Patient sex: F
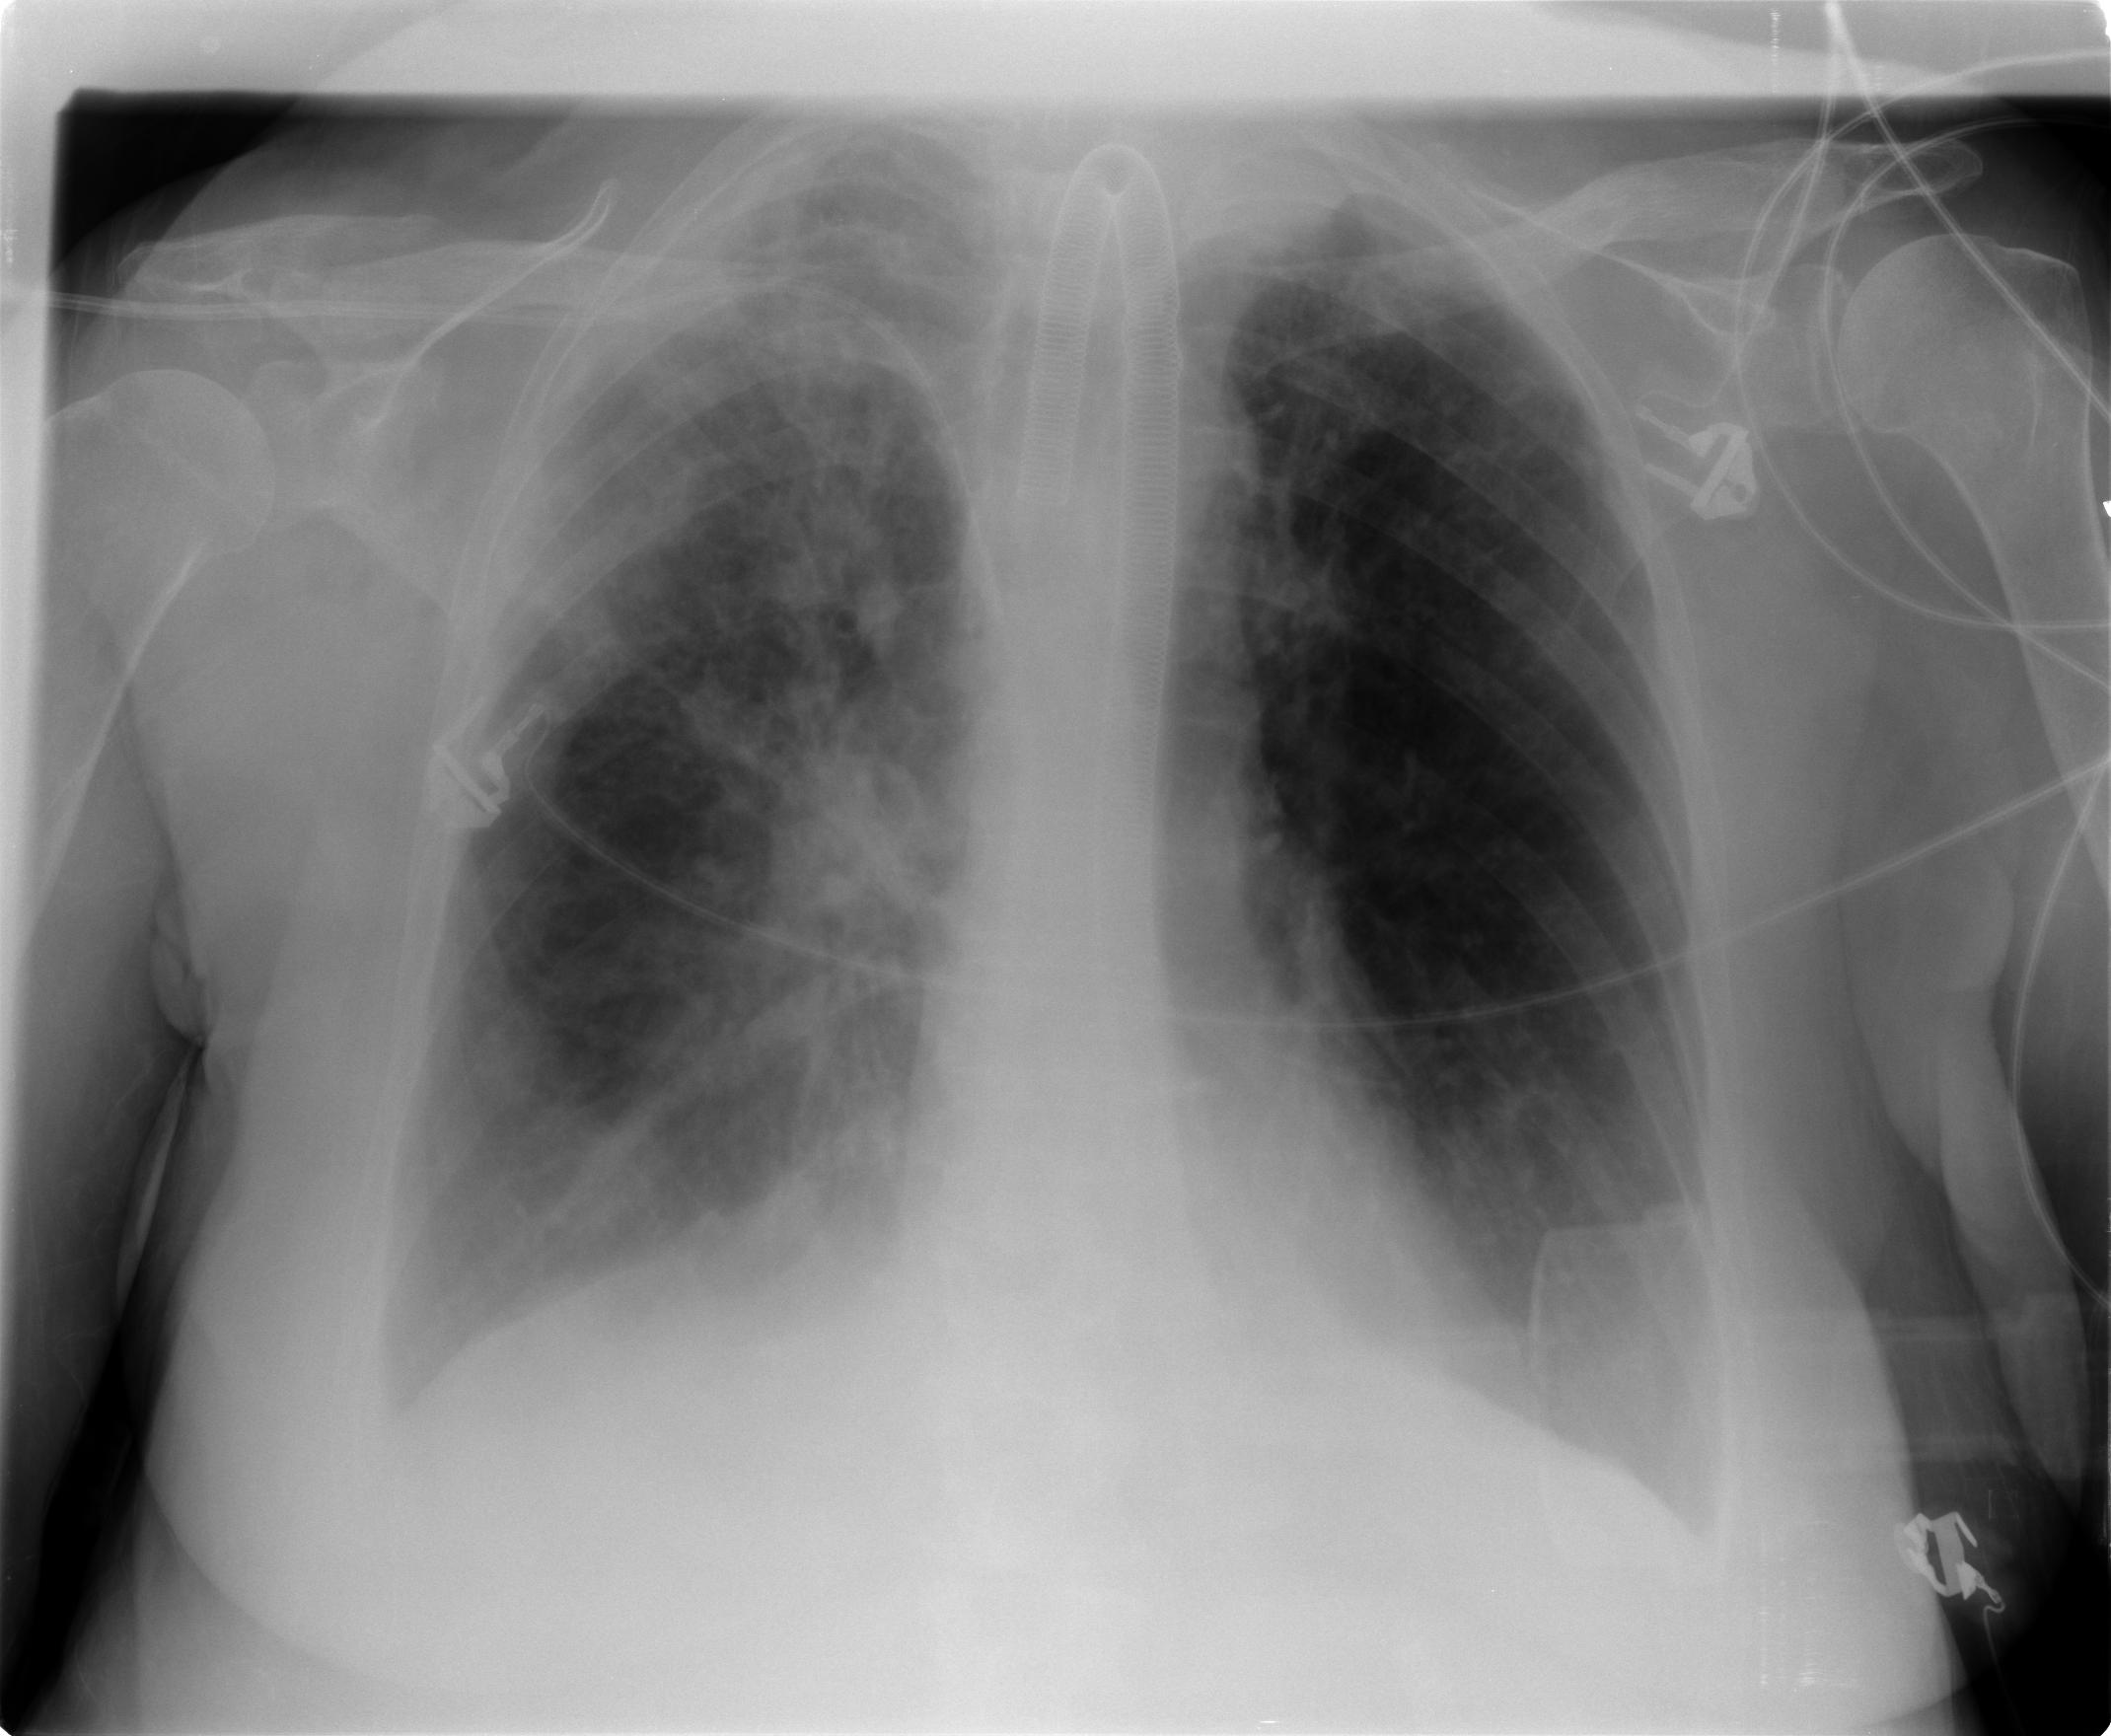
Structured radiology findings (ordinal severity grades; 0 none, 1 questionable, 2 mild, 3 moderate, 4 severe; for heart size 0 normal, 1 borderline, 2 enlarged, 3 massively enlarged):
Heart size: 0
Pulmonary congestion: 2
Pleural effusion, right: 2
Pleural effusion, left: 0
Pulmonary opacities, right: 2
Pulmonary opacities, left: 0
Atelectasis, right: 2
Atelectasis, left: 0